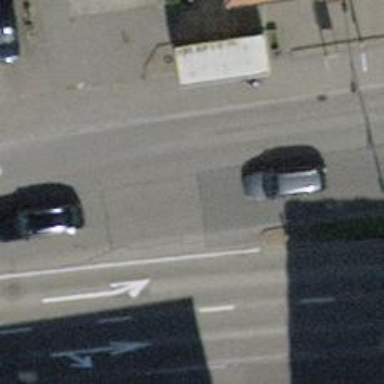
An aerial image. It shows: Secondary road with separate asphalt sidewalk.